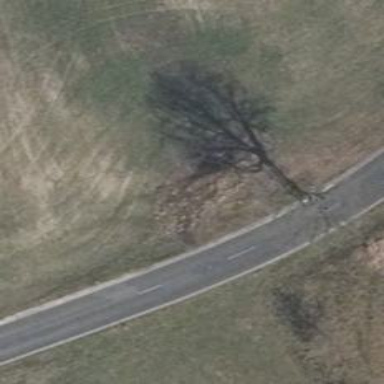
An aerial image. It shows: Tertiary road.